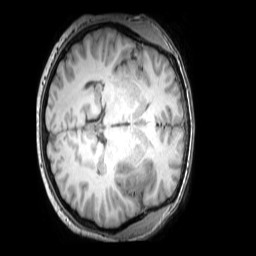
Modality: T1w
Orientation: axial
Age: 41
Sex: male
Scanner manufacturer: philips
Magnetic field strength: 3 T
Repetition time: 0.009848 s
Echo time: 0.004603 s